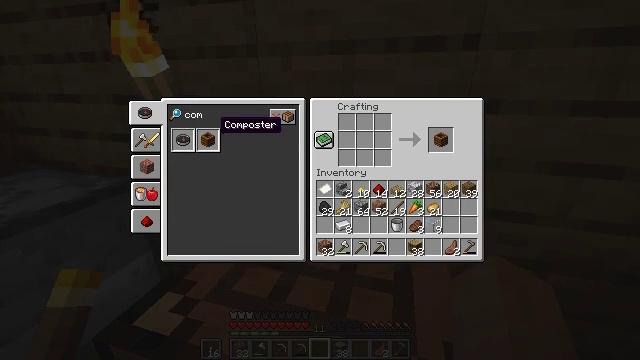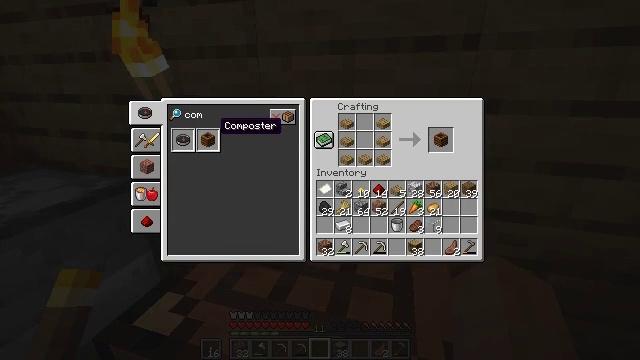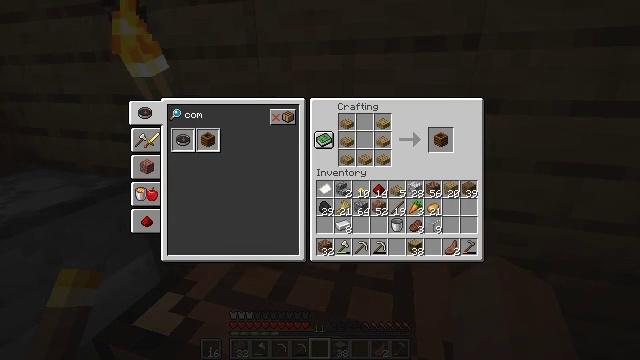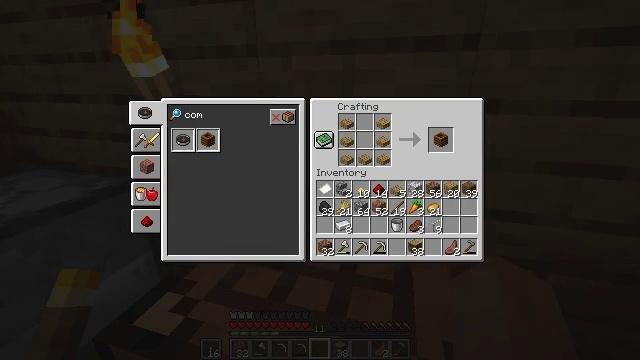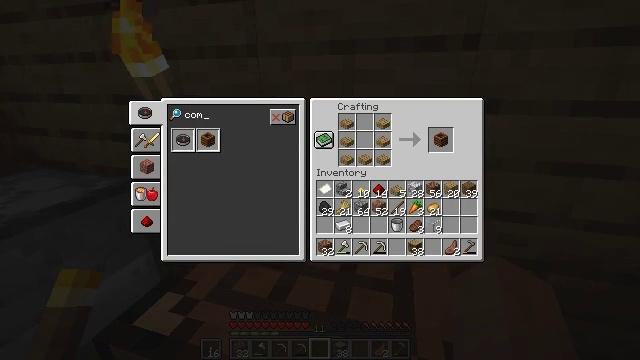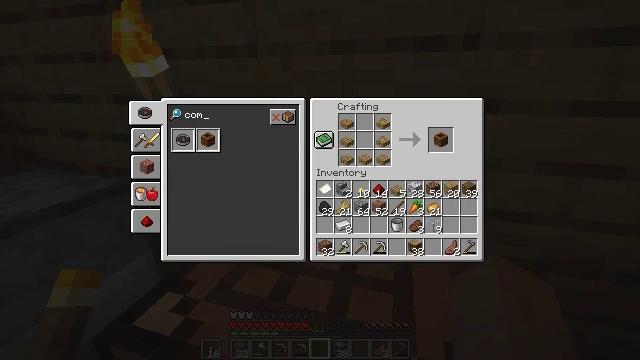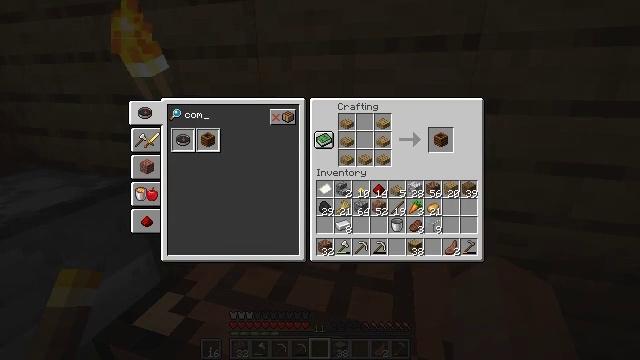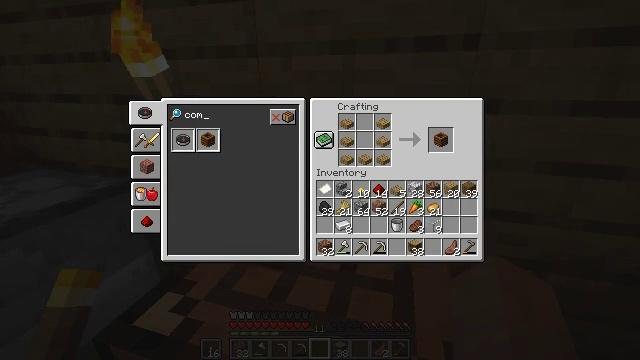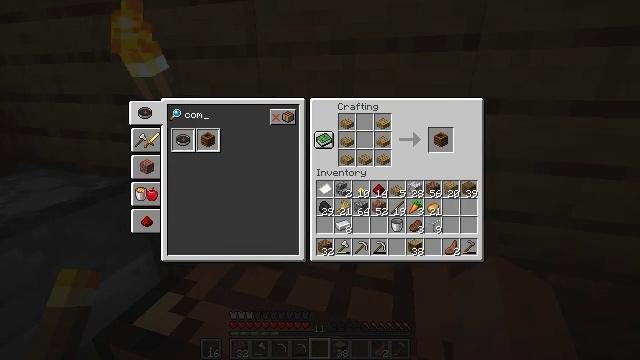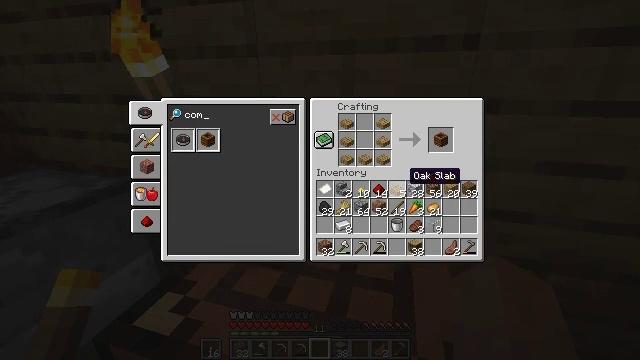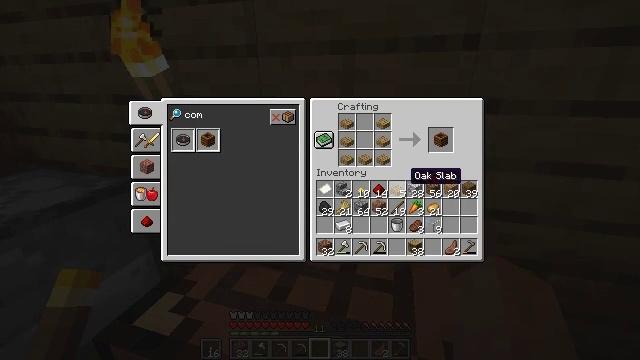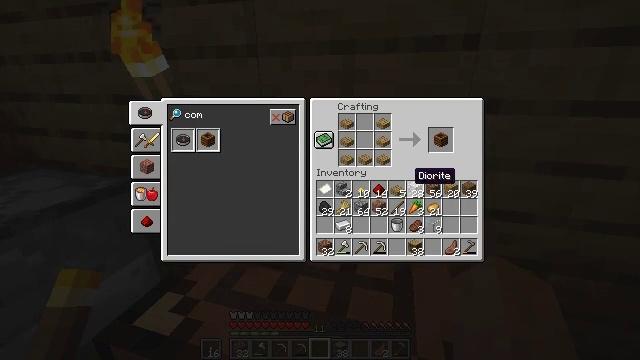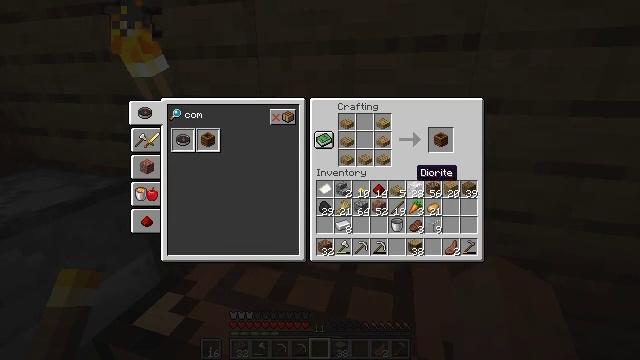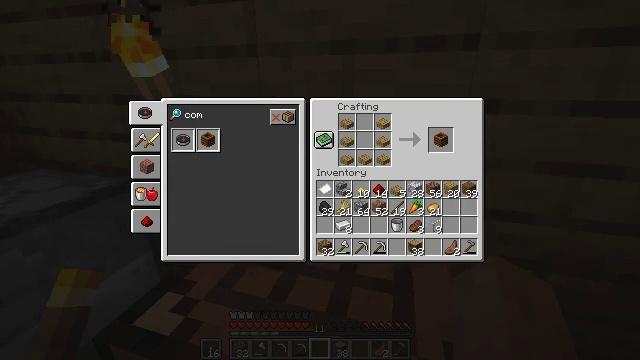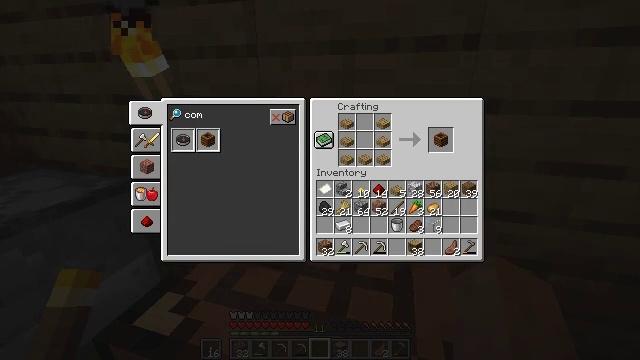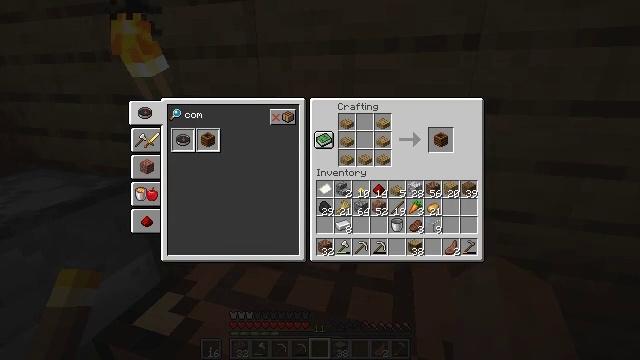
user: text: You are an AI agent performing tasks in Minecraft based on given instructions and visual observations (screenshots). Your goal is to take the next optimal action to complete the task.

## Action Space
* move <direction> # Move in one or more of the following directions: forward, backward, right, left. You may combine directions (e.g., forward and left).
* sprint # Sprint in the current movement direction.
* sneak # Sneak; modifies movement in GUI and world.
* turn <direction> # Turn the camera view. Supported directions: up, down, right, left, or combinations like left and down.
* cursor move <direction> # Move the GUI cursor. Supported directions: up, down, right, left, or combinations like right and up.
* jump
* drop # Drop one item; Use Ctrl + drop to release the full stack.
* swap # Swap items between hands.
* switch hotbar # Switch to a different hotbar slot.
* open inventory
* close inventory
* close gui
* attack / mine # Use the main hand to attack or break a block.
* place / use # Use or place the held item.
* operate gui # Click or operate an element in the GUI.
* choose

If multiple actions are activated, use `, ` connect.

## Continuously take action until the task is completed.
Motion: motion action
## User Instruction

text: Craft a composter using the crafting grid.
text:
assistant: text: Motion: no_op
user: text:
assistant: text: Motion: cursor move right and down
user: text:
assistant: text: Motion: cursor move right and down
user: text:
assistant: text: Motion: cursor move right
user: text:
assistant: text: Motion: cursor move right
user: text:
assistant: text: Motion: cursor move right
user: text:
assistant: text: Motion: cursor move right
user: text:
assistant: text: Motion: cursor move right
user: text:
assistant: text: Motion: cursor move right
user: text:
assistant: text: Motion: no_op
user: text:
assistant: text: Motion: no_op
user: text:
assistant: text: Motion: no_op
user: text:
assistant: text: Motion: cursor move right and up
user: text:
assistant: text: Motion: no_op
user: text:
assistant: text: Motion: cursor move up
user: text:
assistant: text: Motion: no_op
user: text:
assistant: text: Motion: no_op
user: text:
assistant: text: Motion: no_op
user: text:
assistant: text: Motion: no_op
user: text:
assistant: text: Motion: no_op
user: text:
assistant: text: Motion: no_op
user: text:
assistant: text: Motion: no_op
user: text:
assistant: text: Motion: cursor move down
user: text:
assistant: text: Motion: cursor move down
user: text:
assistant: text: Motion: no_op
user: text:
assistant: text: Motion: no_op
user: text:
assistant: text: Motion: no_op
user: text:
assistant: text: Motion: no_op
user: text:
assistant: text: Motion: no_op
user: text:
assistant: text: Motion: no_op